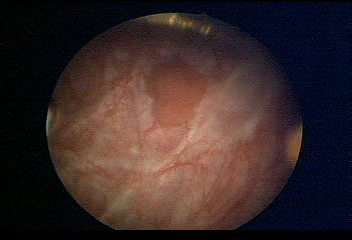
Modality: WLC
Class: Malignant
Subclass: LowGradePapillary
Lesion: L1
Stage: Ta
Morphology: Papillary
Bladder cancer association: Yes
Annotated structures: Tumor